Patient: sex M, age 48
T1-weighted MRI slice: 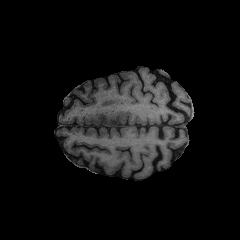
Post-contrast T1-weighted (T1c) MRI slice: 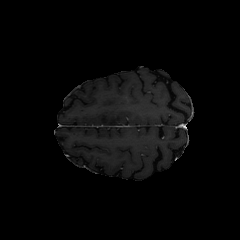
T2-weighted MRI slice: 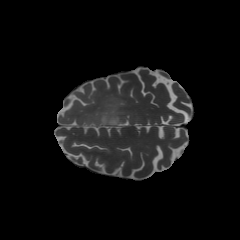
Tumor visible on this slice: yes
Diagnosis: Astrocytoma, IDH-mutant
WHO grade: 3